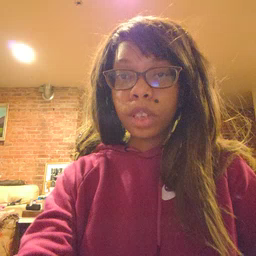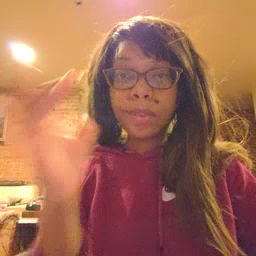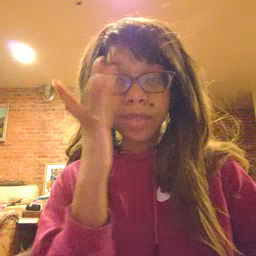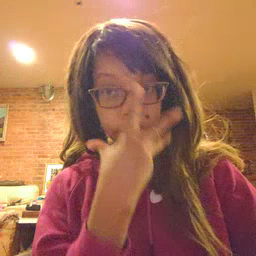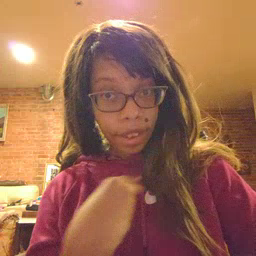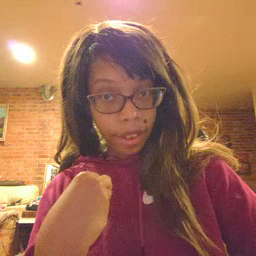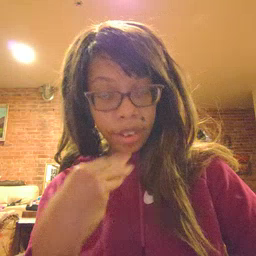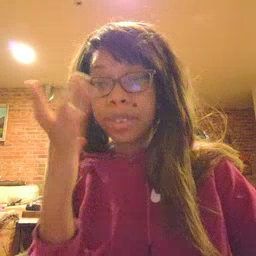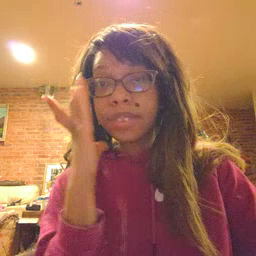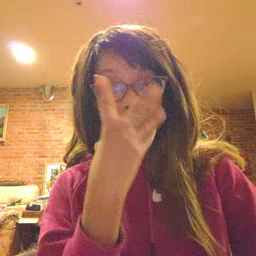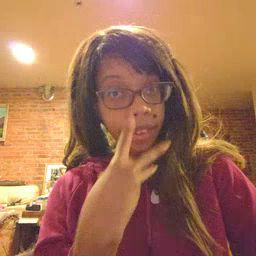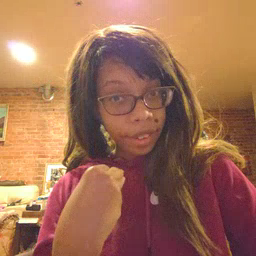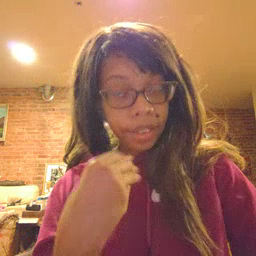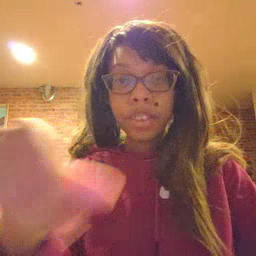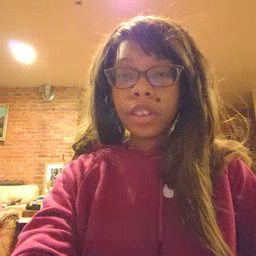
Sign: pretty